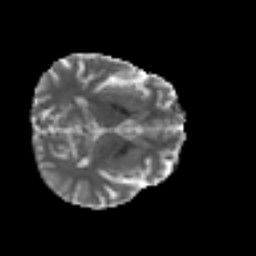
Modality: MD
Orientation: axial
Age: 32
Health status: ill
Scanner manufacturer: philips
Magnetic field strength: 3 T
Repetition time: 9 s
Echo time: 0.127 s